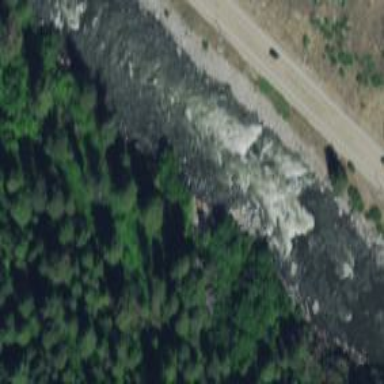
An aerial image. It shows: Scene featuring rapids in waterway.